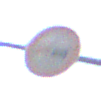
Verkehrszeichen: Ueberholverbot
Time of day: SunriseSunset
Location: Outdoor (Nature)
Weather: Clear
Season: NotSpecified
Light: Natural